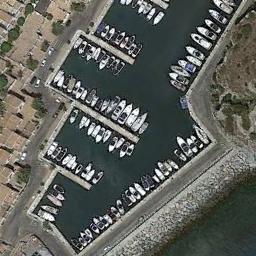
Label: harbor